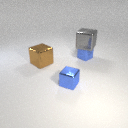
small blue rubber cube below large gray metal cube